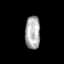
Tissue: skin
Cell type: Others
Senescence score: 0.715
Nuclear area (px): 487
Mean DAPI intensity: 173.778